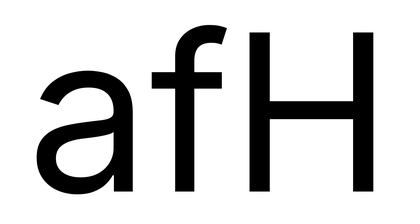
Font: Inter_Regular